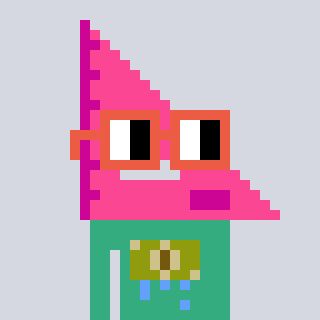
a pixel art character with square orange glasses, a squadron ruler-shaped head and a teal-colored body on a cool background